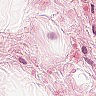
Metastatic tissue present: no